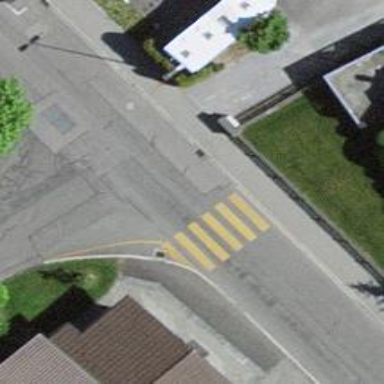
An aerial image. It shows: Zebra crossing on the road.